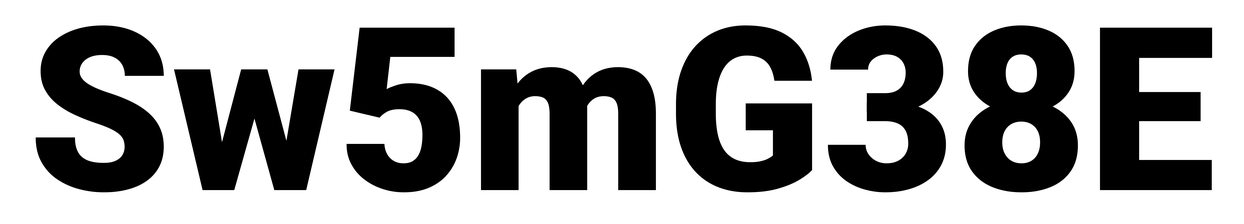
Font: Roboto_Black